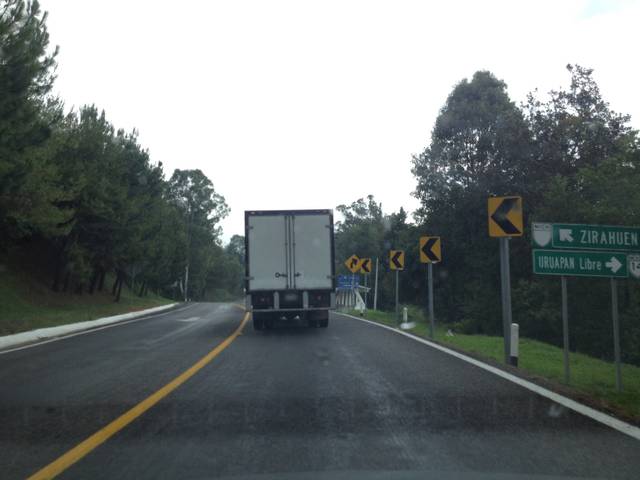
Region: Mexico
Coordinates: 19.483, -101.737